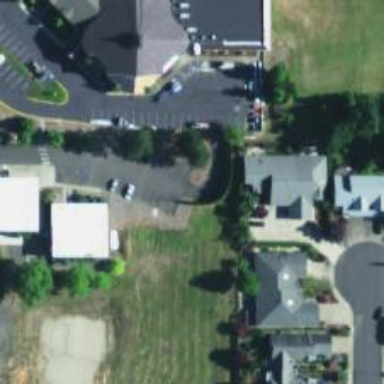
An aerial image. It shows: Driveway.